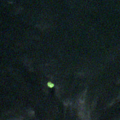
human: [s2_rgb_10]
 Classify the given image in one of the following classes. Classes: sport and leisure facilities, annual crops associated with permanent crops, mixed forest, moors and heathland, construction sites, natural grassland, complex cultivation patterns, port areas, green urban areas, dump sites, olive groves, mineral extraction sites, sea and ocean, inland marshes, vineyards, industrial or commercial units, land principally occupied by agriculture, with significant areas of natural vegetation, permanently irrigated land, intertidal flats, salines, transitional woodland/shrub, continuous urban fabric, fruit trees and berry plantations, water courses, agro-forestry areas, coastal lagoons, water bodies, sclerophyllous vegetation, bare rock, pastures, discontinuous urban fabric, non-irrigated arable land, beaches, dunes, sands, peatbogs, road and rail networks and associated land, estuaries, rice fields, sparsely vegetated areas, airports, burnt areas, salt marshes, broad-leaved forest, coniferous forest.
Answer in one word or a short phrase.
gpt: water bodies